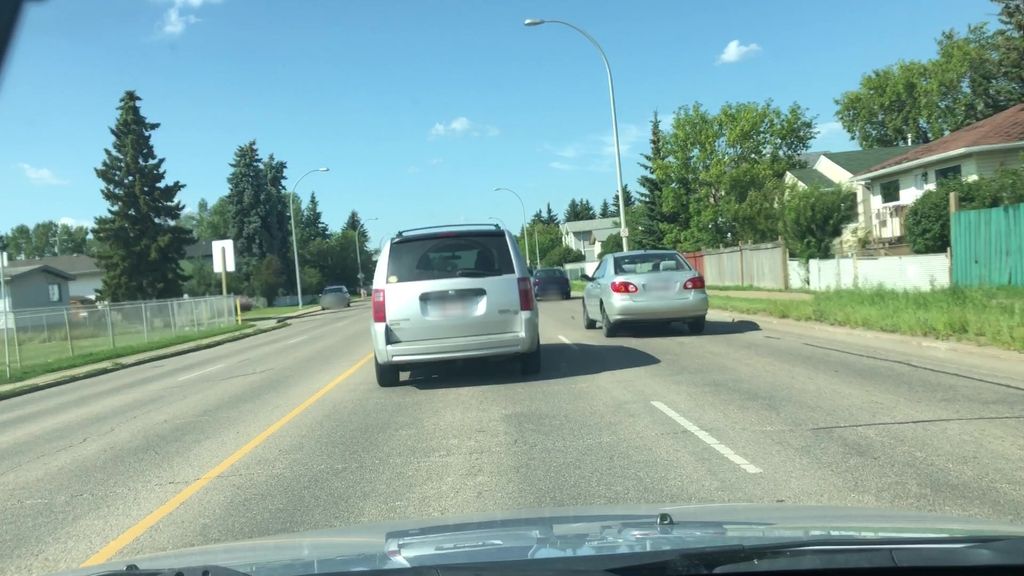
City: edmonton